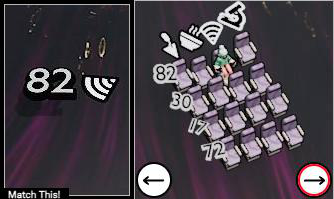
Task: seats
Answer: yes